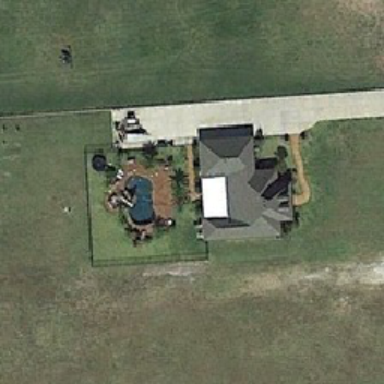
In the vast stretches of green prairie has a villa .